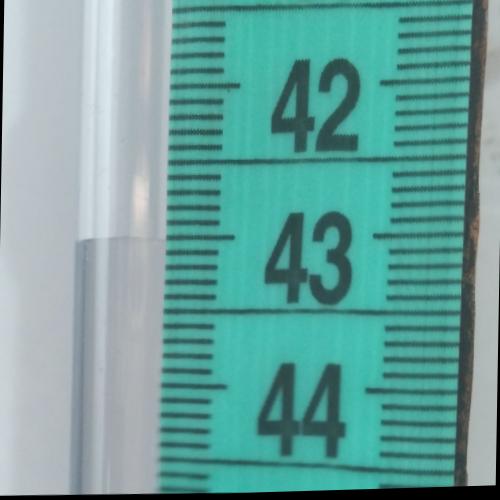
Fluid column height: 43.0 cm